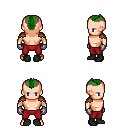
a pixel art fantasy rpg character, male body template, human, light skin, leather shoulder armor, red pants, green short mohawk hairstyle, metal gloves, black shoes, four views (front, back, left, right), 2x2 character sprite sheet, small pixel art, hard edges, no anti-aliasing